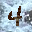
Label: 4